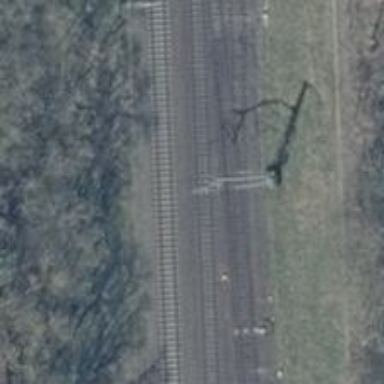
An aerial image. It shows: Railway switch with the turnout pointing to the right.